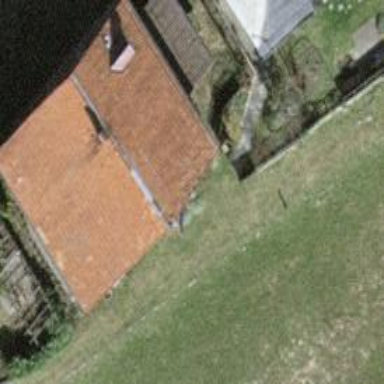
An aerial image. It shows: Simple and straightforward house.